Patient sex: M
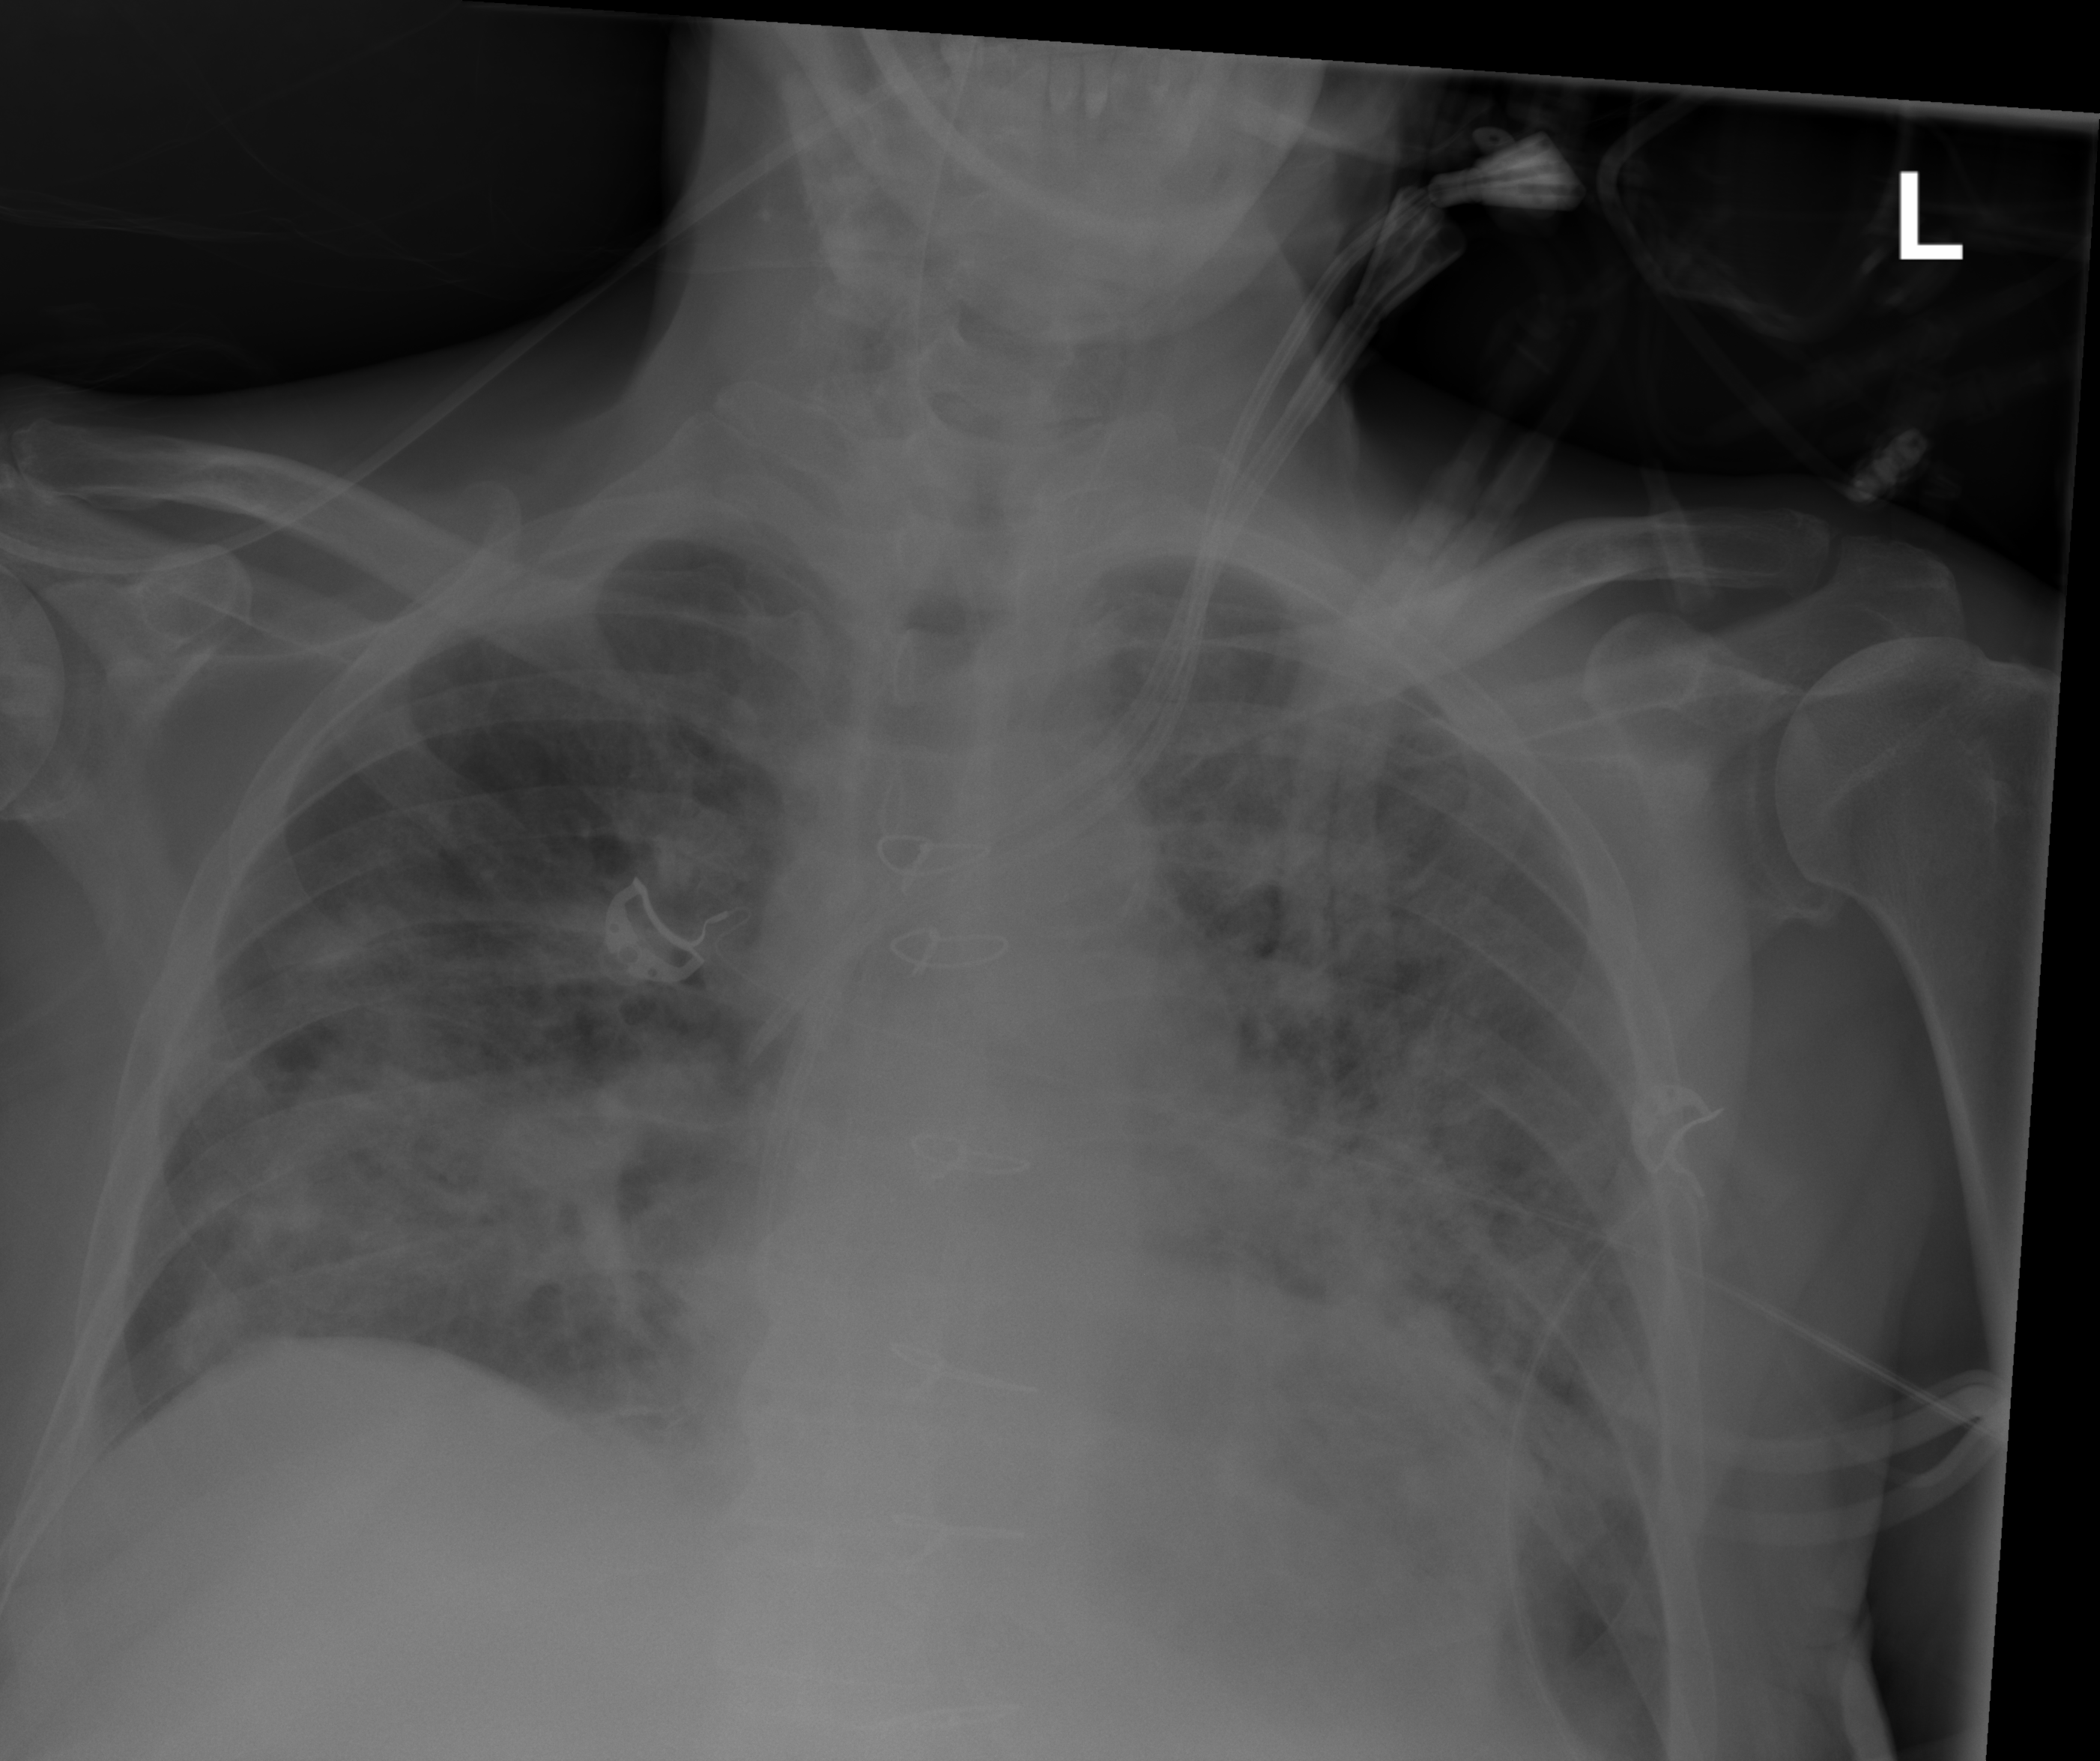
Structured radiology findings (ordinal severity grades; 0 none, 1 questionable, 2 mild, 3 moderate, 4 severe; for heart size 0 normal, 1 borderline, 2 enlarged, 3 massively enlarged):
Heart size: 1
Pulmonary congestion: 2
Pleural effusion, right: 0
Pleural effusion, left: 0
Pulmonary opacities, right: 2
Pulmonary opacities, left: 2
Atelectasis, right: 2
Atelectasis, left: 2